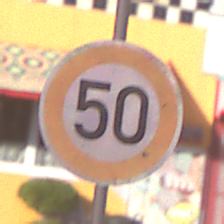
Verkehrszeichen: Geschwindigkeit50
Umgebung: Outdoor, Special
Tageszeit: MorningAfternoon
Wetter: PartlyCloudy
Licht: Natural
Jahreszeit: NotSpecified
Kontrast: HighContrast